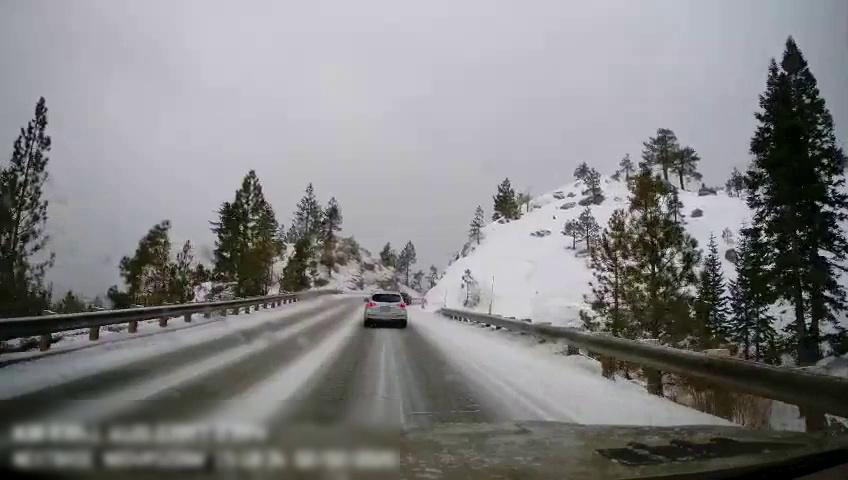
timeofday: Day
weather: Snowy
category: Drivable Space
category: Vehicles | Car
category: Vehicles | Car